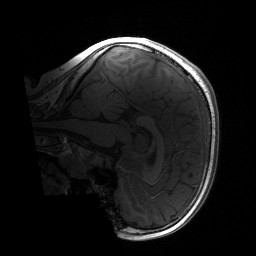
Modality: T1w
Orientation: sagittal
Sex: male
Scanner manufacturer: siemens
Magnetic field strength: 3 T
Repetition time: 1.9 s
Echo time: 0.00243 s